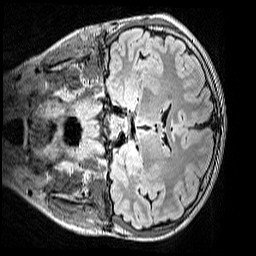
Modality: FLAIR
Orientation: coronal
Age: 13
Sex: male
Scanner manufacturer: siemens
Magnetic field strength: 3 T
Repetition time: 5 s
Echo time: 0.388 s